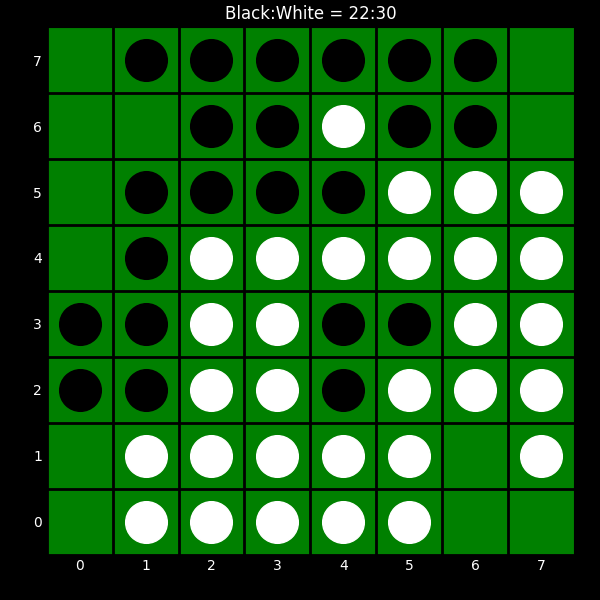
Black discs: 22
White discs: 30